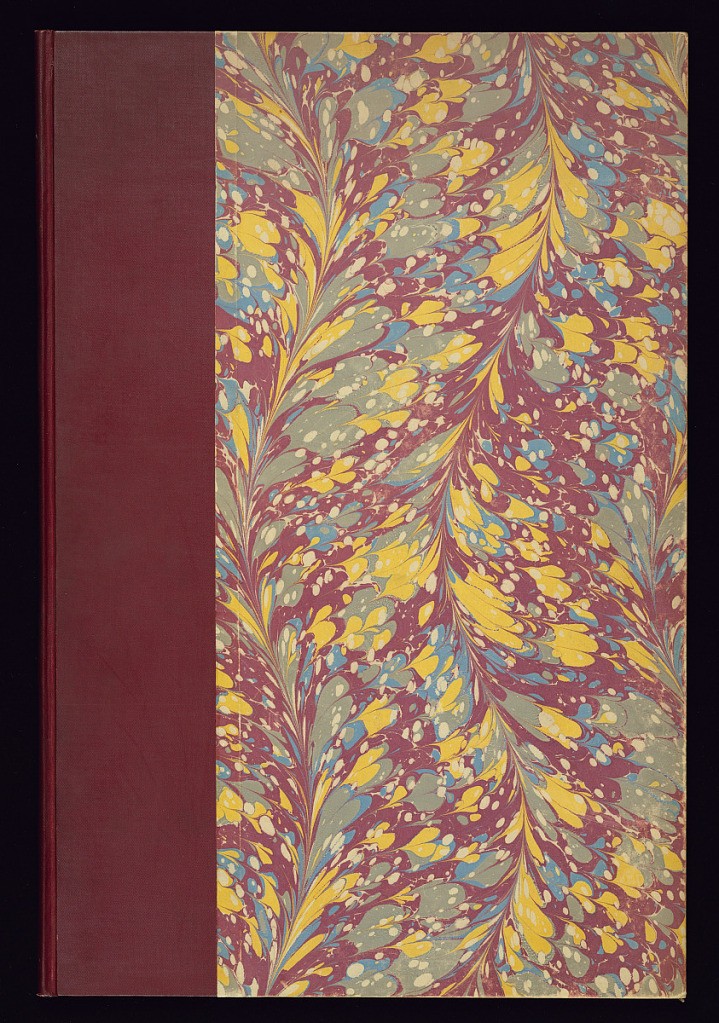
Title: Cahier de Six Cheminées Nouvelles
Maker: N. Bruchon, French, active 18th century
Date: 1775–87
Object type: Album
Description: An album with two series of ornament prints after designs by N. Bruchon. The first is a set of chimneypiece designs with neoclassical motifs and the second is for a series of floral letters. The plates are signed and numbered.